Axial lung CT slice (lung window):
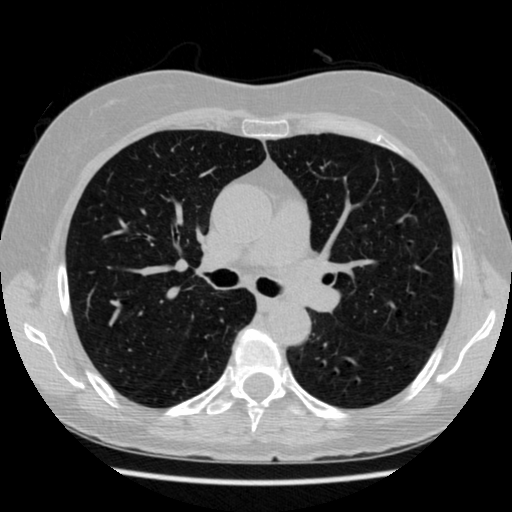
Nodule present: no